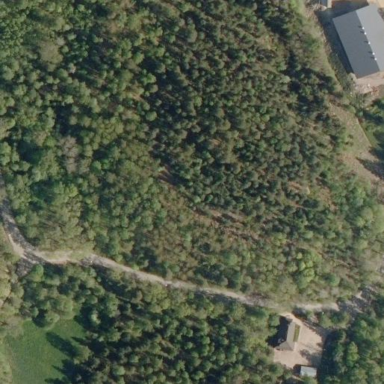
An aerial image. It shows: Nature reserve within woodland area.